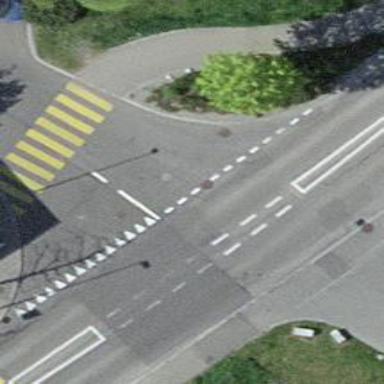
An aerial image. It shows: Road with "give way" sign.